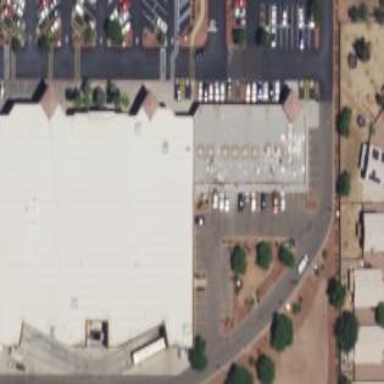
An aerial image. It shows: Building that houses supermarket.